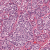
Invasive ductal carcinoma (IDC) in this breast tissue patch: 0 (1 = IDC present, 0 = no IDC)